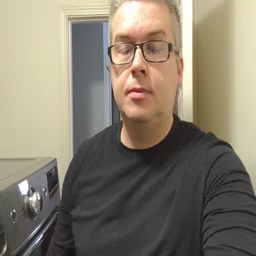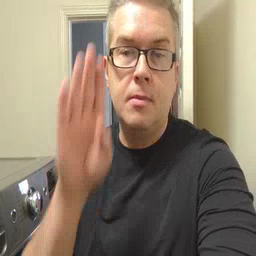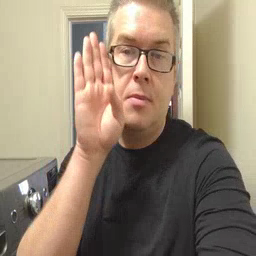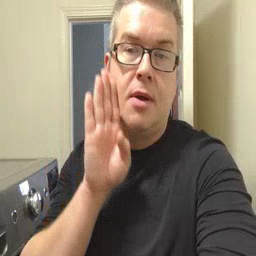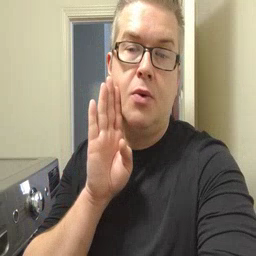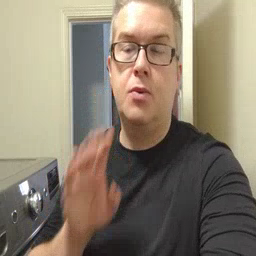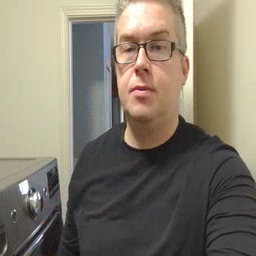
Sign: brown